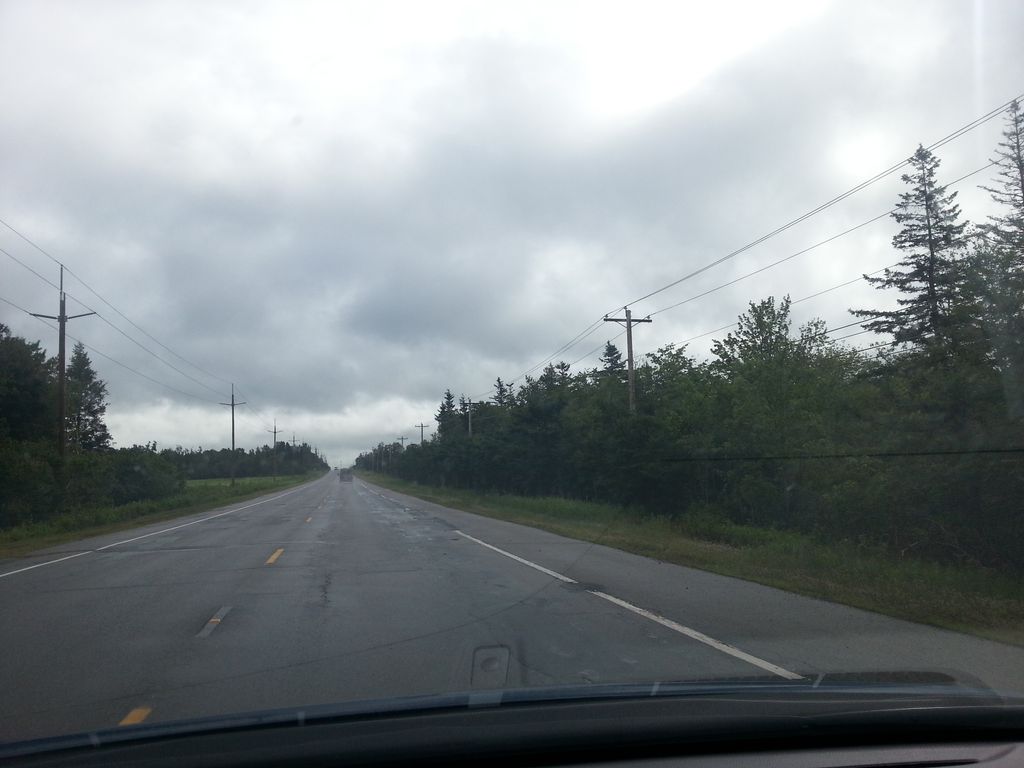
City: charlottetown